Field crop: maize
Growth stage: 2
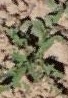
Species: atriplex